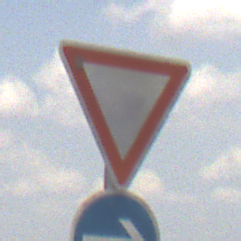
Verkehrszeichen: VorfahrtGewaehren
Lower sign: VorgeschriebeneFahrtrichtungHierRechts
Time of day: Midday
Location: Outdoor (Nature)
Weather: PartlyCloudy
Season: NotSpecified
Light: Natural